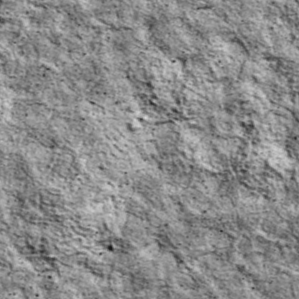
Label: non_frost